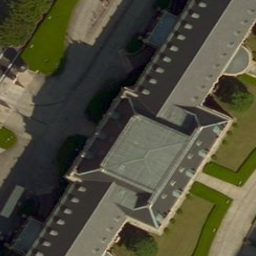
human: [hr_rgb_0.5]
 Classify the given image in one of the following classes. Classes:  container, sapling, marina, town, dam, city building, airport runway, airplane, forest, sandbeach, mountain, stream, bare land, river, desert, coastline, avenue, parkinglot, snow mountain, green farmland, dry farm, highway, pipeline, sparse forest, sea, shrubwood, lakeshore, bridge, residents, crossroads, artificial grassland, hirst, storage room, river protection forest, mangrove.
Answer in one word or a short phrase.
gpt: city building